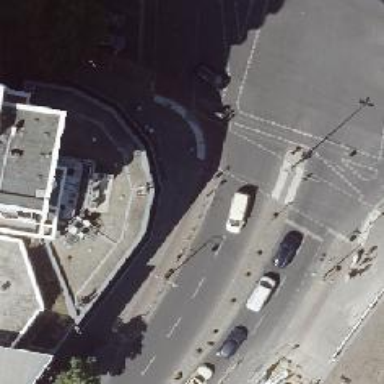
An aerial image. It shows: Asphalt footway with crossing equipped with traffic signals.